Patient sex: M
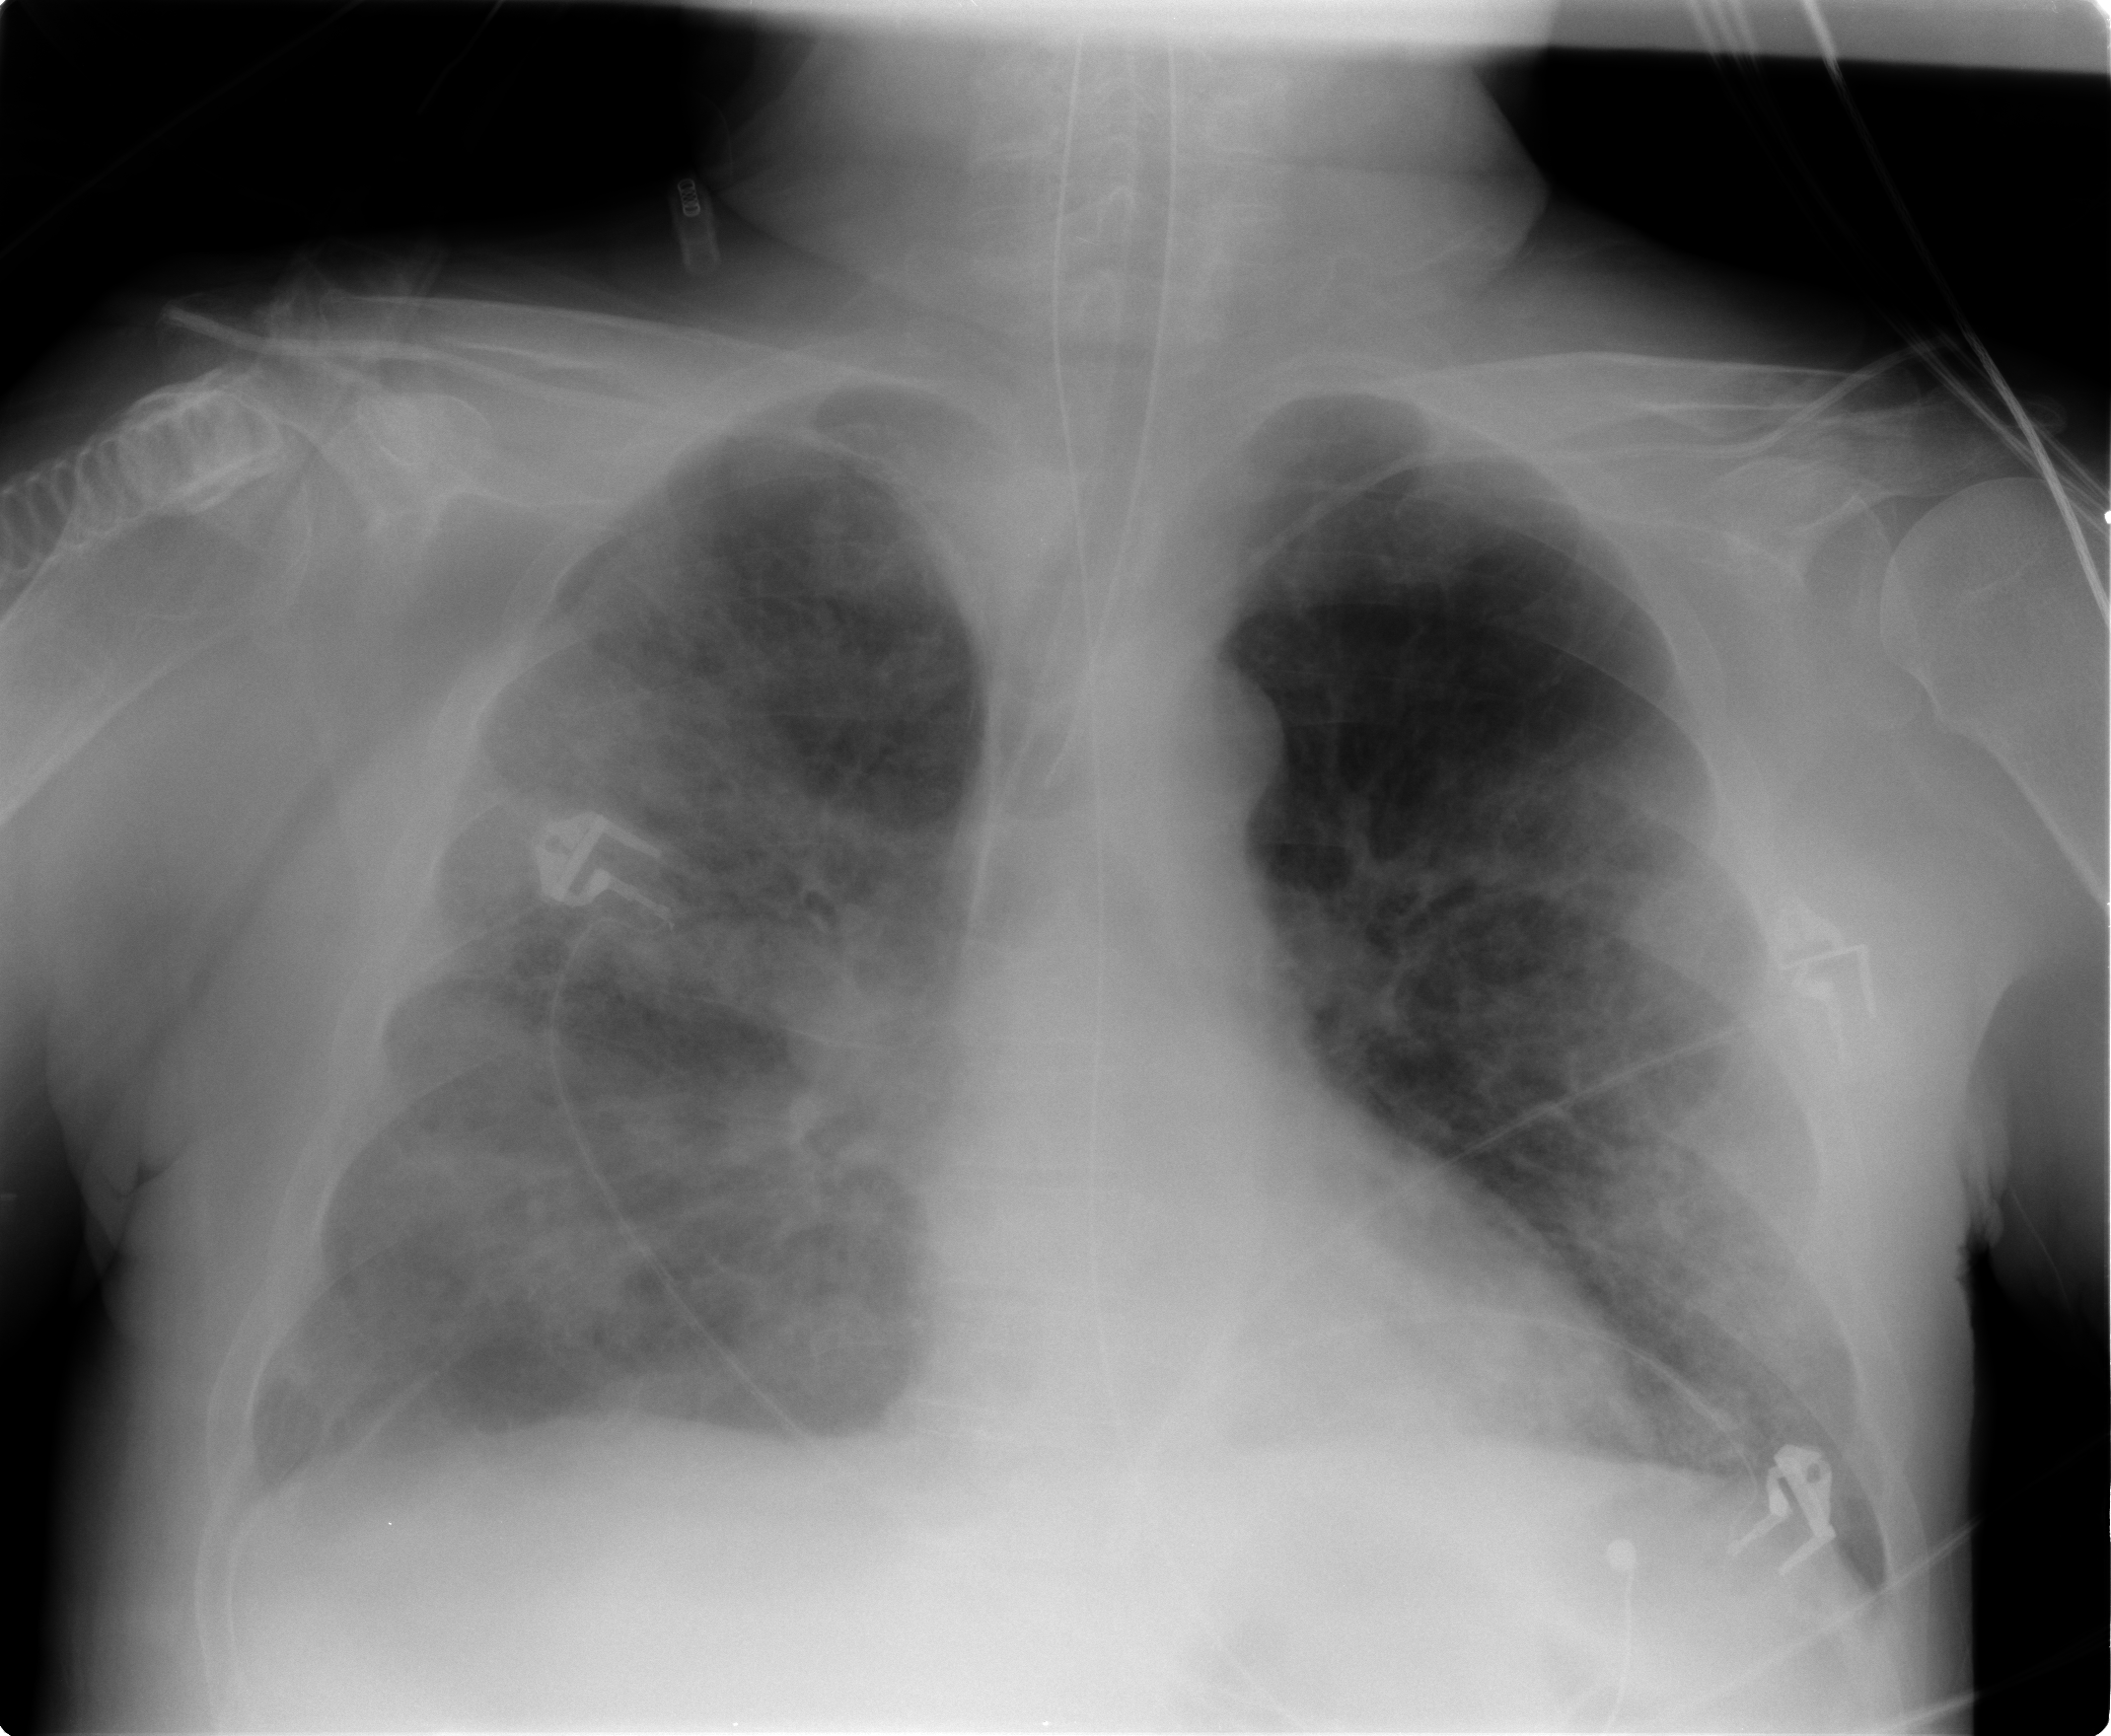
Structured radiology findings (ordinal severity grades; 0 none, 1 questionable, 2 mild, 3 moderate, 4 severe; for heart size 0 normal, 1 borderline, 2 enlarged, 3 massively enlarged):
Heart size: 0
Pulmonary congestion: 2
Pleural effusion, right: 1
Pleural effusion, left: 1
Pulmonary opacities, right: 4
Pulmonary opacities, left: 3
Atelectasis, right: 3
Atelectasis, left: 2